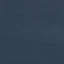
Land use / land cover class: SeaLake